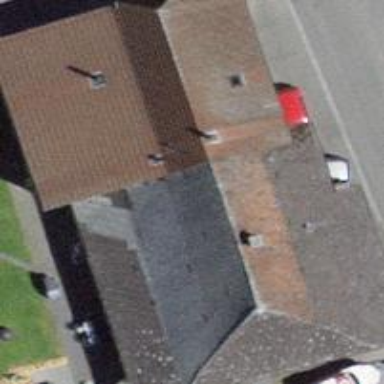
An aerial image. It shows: Residential building.